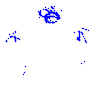
Particle: proton